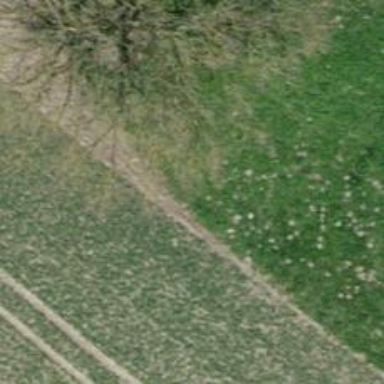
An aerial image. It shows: Single tag "natural: tree."